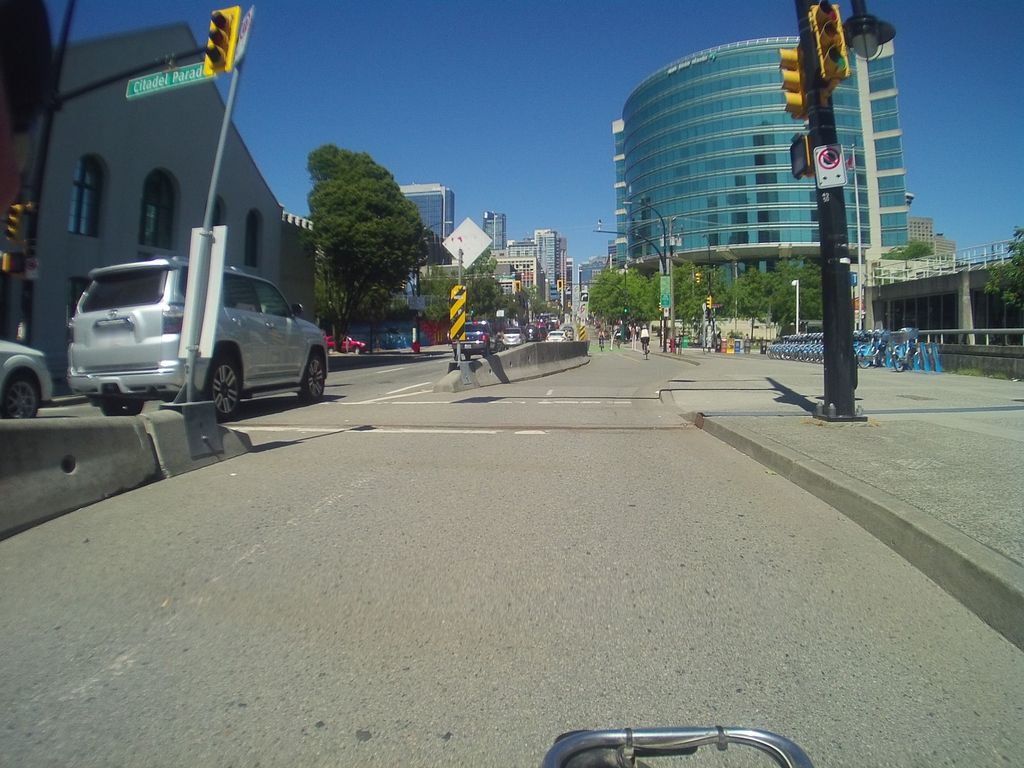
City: vancouver